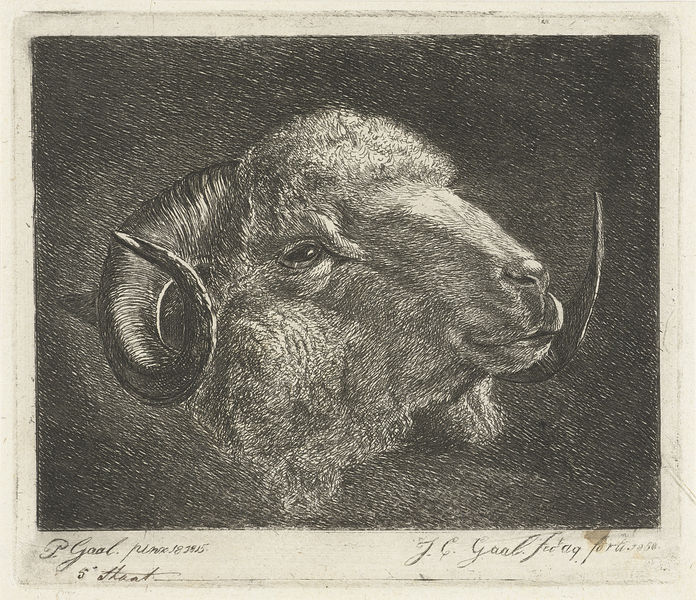
Titel: Kop van een ram met naar achteren gedraaide hoorns
Künstler: Jacobus Cornelis Gaal
Standort: Amsterdam
Institution: Rijksmuseum
Schlagwörter: dunkel, kopf, schatten, nase, schwarz, stirn, zeichnung, blick, tier, alt, augen, horn, portrait, porträt, trinkhorn, auge, locken, fell, schrift, studie, wolle, detail, scheren, schaf, detailliert, schraffur, schwarz weiß, radierung, stich, schraffiert, bleistift, schwarz weis, schnauze, brav, maul, naturalistisch, hörner, bock, schafbock, schraffierung, krumm, exakt, imposant, widder, naturgetreu, schafskopf, portträt, schafsbock, widderkopf, aufe, lebensnah, 5, gaal, gedrehte hörner